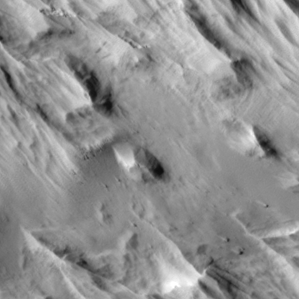
Label: non_frost